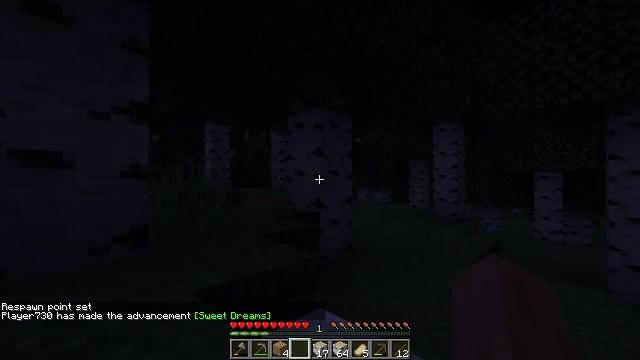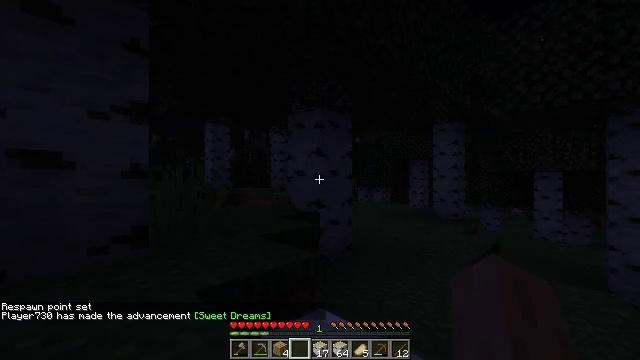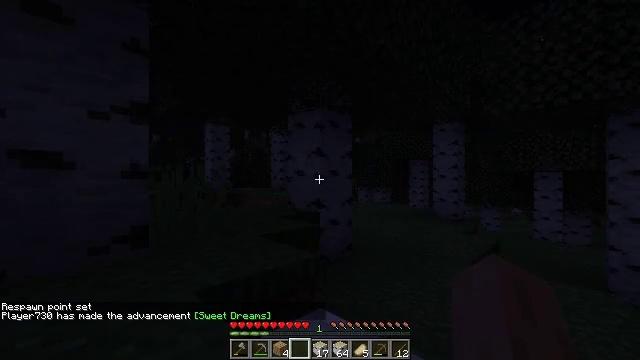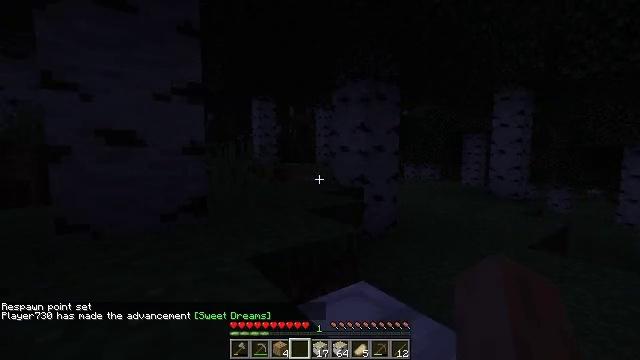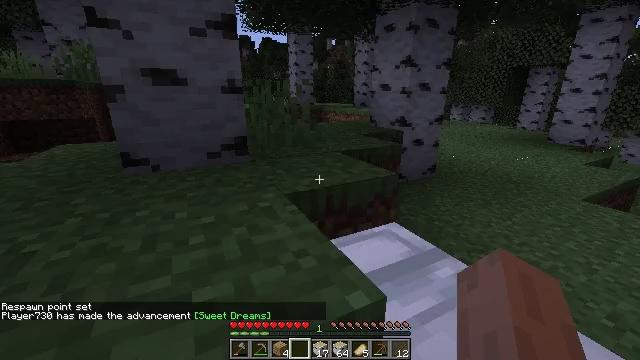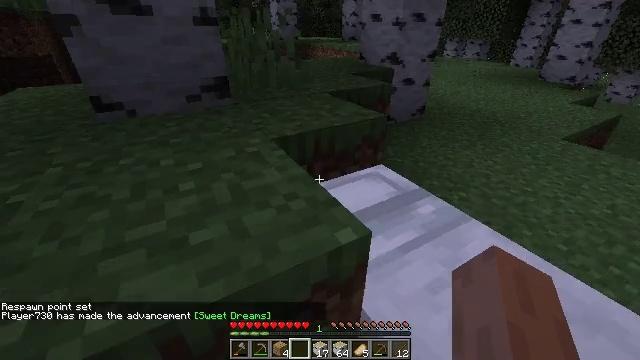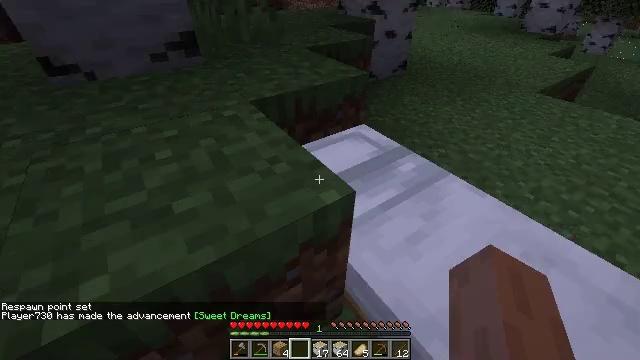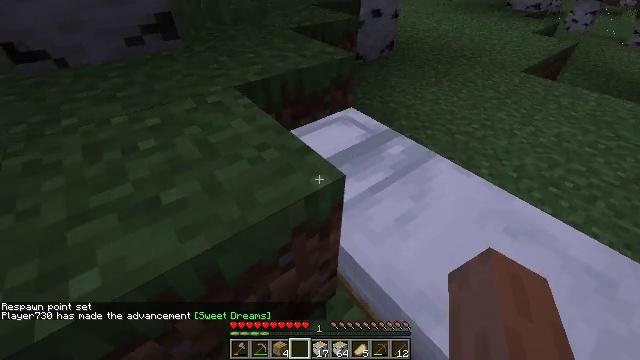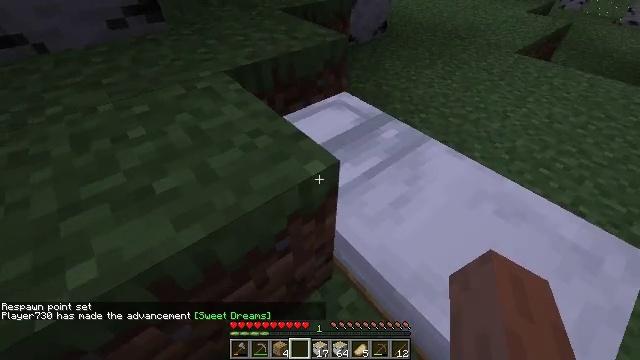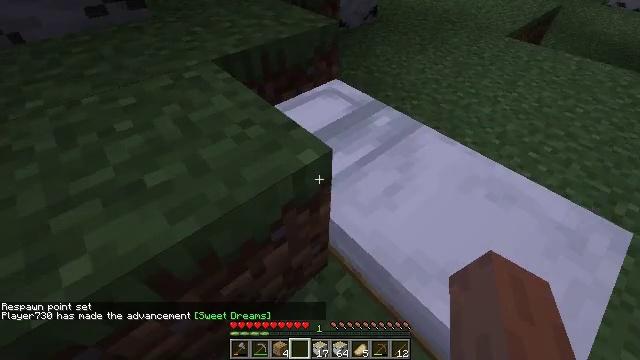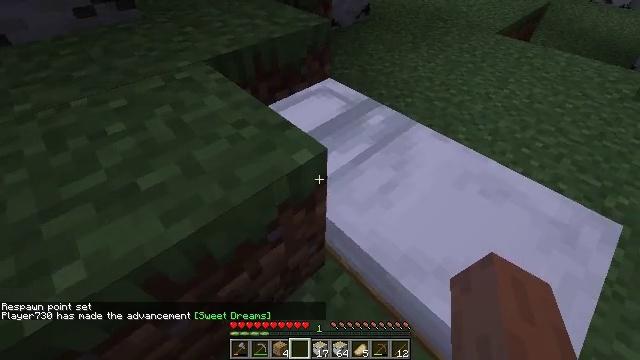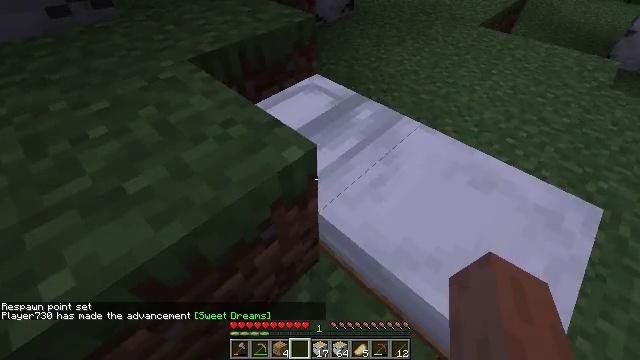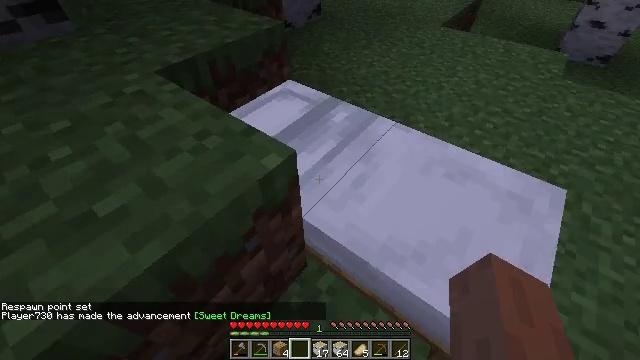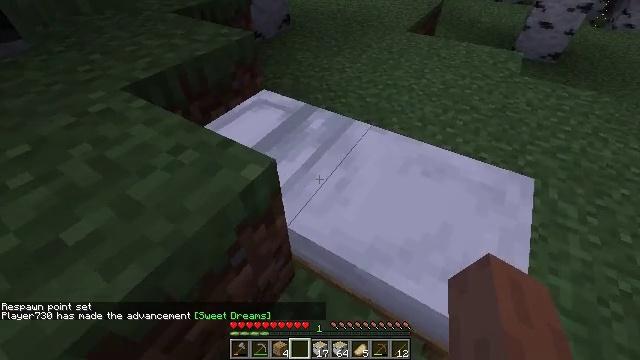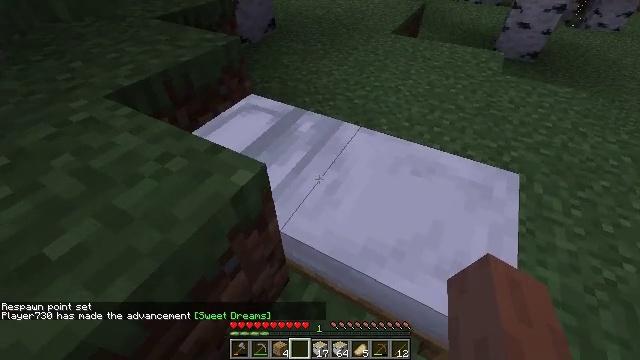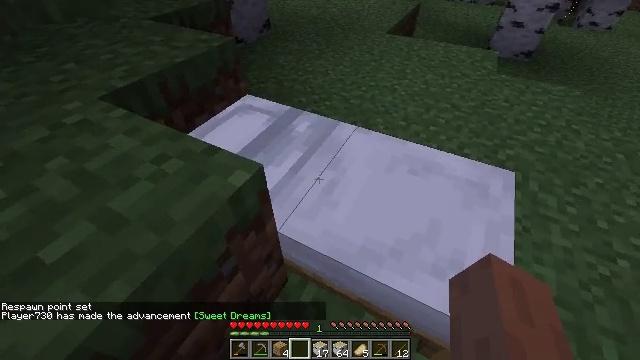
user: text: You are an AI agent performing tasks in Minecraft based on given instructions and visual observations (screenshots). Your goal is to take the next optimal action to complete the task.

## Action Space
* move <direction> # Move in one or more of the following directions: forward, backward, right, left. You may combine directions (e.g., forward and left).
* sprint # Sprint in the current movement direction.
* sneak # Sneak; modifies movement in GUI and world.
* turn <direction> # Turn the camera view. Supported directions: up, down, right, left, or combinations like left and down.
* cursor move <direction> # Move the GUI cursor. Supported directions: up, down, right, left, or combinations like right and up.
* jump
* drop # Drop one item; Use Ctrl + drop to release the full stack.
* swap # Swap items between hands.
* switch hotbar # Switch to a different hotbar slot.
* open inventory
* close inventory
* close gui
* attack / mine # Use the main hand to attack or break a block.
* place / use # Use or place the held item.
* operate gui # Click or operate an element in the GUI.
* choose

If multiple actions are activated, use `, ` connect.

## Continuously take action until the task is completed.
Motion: motion action
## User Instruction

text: Retrieve the white bed for later use.
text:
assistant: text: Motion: no_op
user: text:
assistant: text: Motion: no_op
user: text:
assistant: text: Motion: turn left and down
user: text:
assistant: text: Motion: turn left and down
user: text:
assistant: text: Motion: turn right and down
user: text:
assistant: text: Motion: turn right and down
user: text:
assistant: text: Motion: turn right and down
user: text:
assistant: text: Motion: turn right and down
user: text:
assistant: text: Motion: turn right and down
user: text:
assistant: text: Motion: turn right
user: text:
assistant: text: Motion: turn right
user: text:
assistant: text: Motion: turn right
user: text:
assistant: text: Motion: turn right and up
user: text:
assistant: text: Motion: turn right
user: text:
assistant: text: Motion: no_op
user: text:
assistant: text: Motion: no_op
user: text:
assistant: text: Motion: turn right
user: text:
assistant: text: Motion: turn right
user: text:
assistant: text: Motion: turn right, switch to hotbar 1
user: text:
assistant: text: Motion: turn right, switch to hotbar 1
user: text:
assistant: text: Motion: turn right and down, switch to hotbar 1
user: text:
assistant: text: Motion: turn right, attack / mine
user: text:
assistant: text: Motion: attack / mine
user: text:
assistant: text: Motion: turn right, attack / mine
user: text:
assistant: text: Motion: turn right and down, attack / mine
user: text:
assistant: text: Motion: attack / mine
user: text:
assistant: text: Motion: attack / mine
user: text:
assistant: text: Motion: attack / mine
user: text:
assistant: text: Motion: attack / mine
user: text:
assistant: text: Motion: attack / mine